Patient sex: F
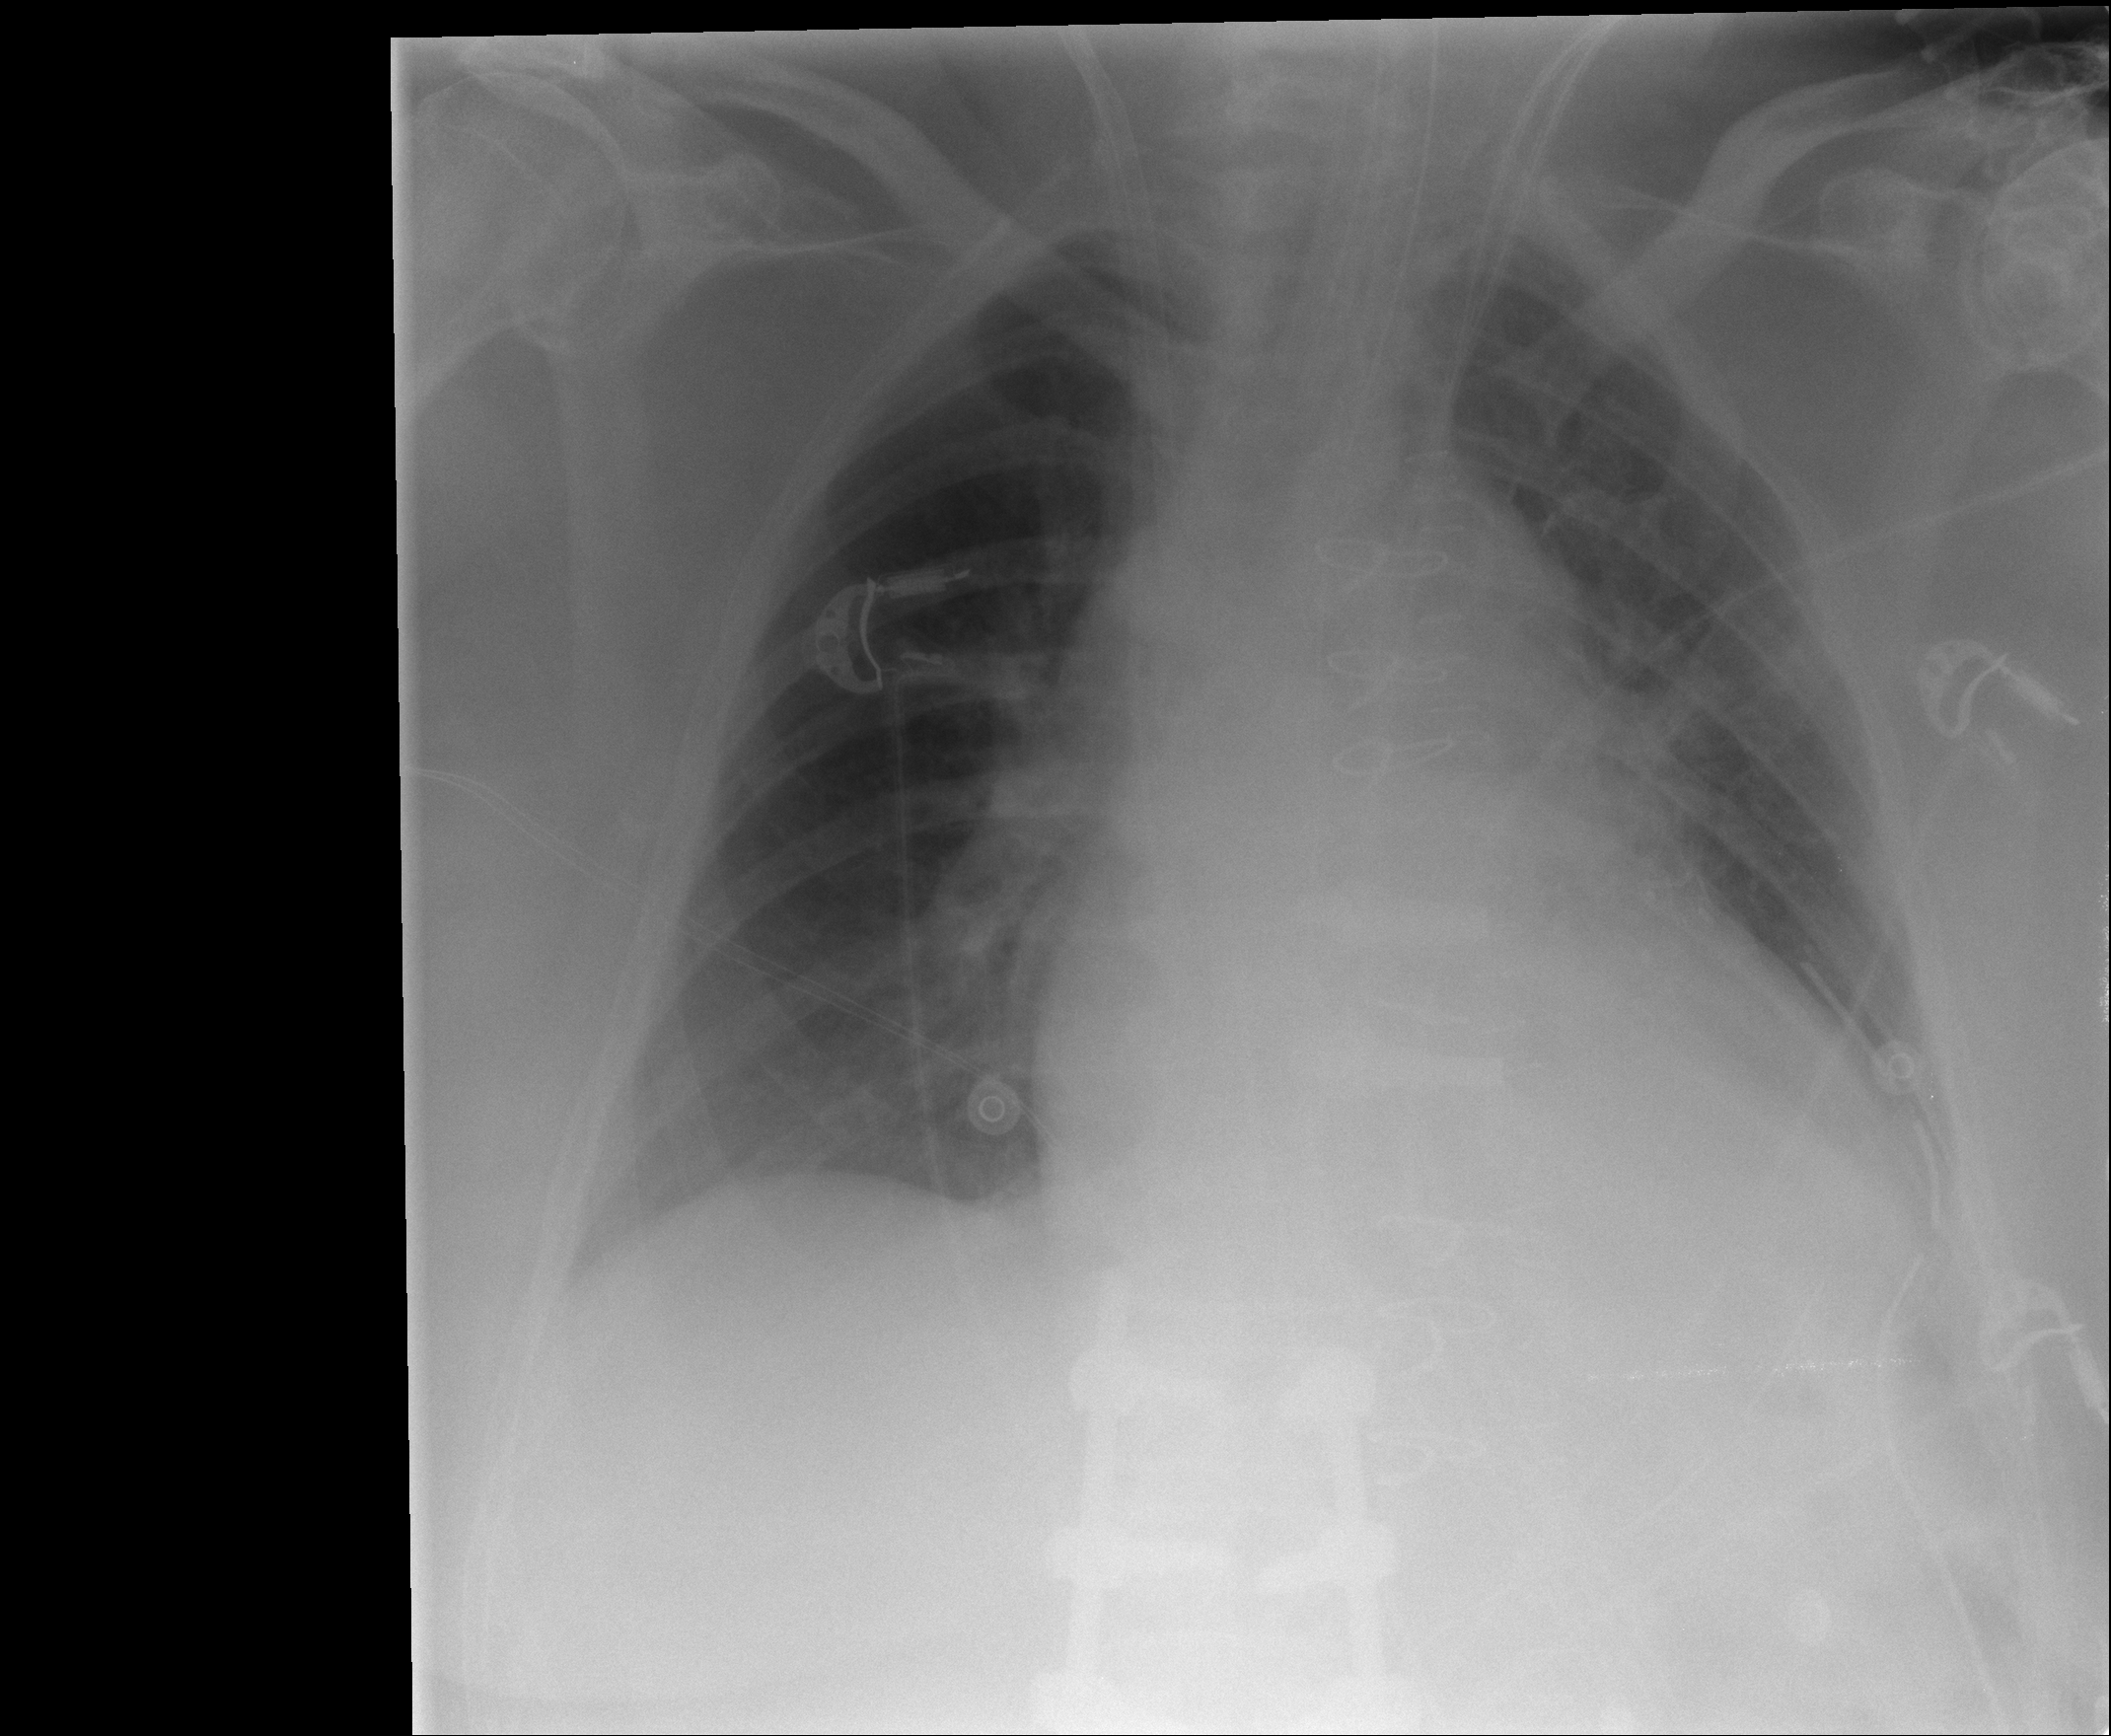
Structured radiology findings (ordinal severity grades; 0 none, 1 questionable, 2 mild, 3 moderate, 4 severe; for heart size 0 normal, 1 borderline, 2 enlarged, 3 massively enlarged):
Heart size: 3
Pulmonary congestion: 2
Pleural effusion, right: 0
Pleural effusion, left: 1
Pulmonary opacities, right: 0
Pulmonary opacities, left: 0
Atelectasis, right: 0
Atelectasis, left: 0